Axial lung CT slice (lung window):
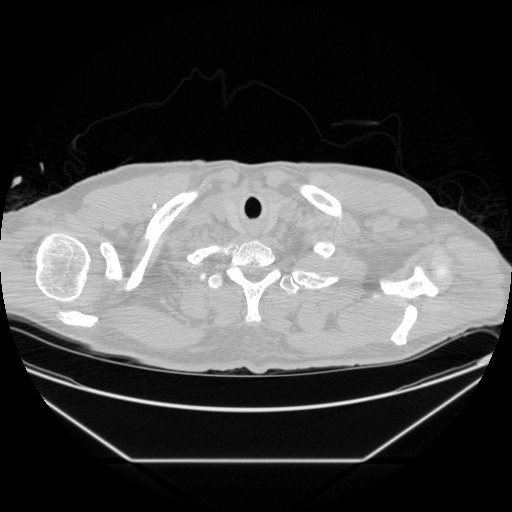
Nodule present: no